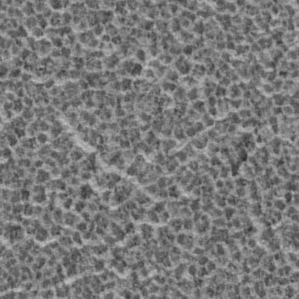
Label: frost